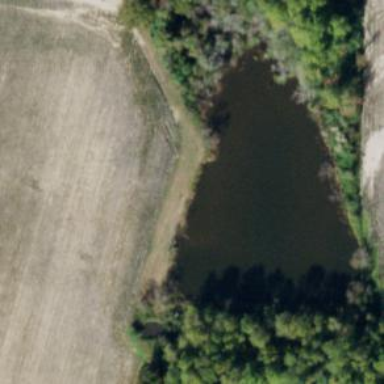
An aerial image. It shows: Reservoir of water.